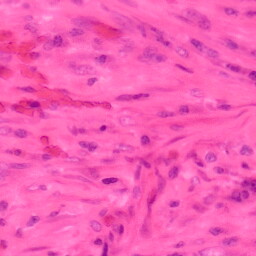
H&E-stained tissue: Colon